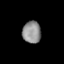
Tissue: lung
Cell type: Epithelial cells
Senescence score: 0.1492
Nuclear area (px): 400
Mean DAPI intensity: 141.56